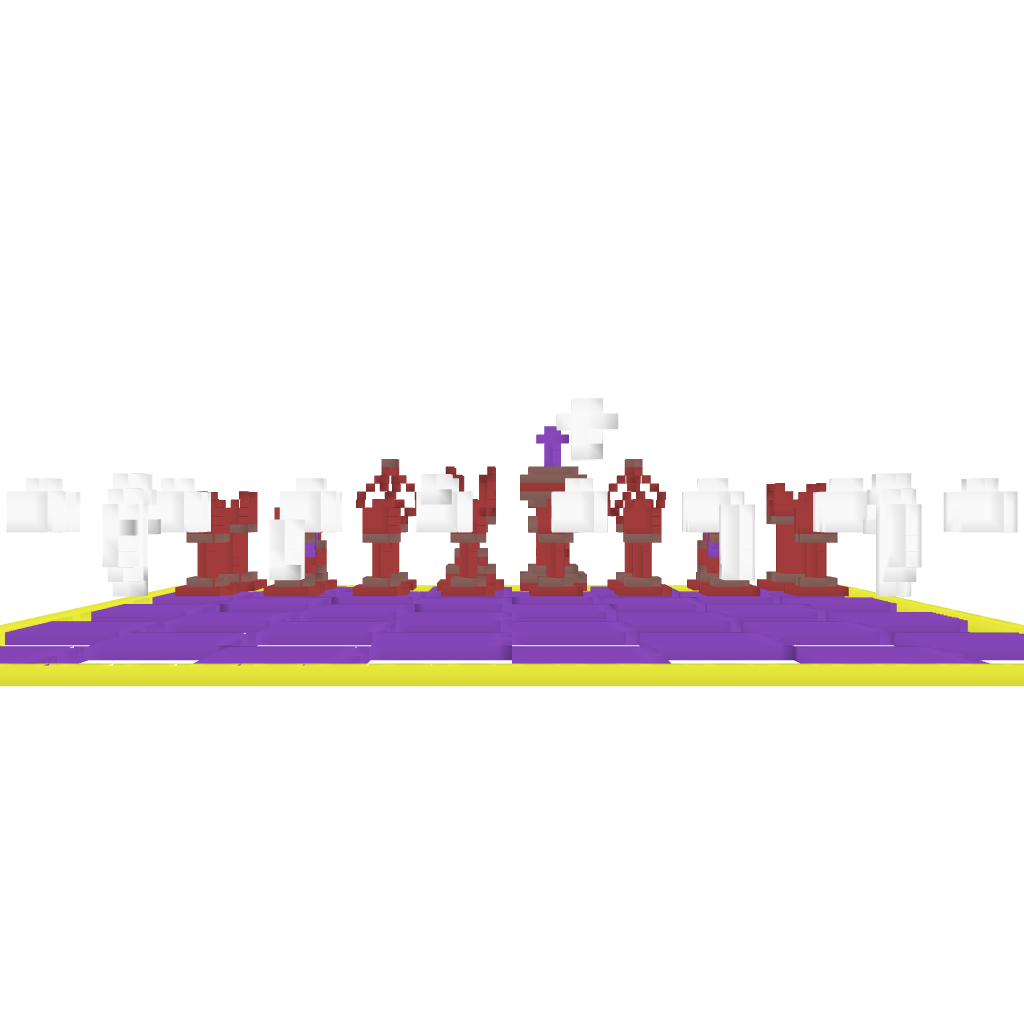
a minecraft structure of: Giant Chess Set good quality